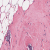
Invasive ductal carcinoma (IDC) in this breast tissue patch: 0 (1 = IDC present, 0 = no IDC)